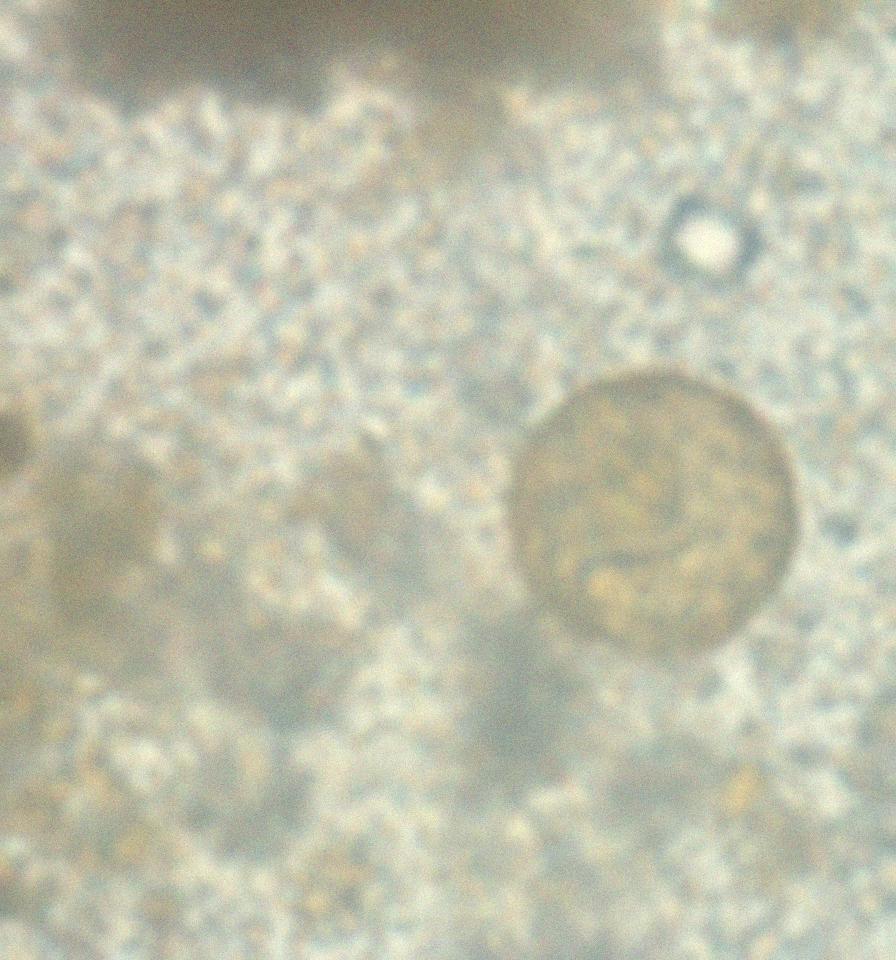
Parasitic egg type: Hymenolepis diminuta